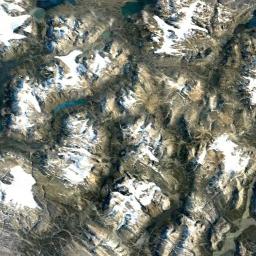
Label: snowberg